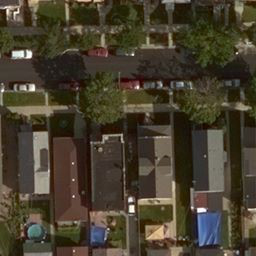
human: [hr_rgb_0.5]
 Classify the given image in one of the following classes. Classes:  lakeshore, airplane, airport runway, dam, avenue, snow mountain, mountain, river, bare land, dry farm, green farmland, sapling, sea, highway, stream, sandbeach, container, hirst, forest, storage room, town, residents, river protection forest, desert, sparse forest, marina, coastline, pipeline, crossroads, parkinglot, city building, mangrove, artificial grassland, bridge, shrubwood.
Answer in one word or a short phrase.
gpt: residents